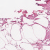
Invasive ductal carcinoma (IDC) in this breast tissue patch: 0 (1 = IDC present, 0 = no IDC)